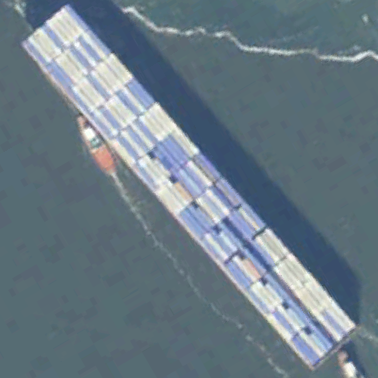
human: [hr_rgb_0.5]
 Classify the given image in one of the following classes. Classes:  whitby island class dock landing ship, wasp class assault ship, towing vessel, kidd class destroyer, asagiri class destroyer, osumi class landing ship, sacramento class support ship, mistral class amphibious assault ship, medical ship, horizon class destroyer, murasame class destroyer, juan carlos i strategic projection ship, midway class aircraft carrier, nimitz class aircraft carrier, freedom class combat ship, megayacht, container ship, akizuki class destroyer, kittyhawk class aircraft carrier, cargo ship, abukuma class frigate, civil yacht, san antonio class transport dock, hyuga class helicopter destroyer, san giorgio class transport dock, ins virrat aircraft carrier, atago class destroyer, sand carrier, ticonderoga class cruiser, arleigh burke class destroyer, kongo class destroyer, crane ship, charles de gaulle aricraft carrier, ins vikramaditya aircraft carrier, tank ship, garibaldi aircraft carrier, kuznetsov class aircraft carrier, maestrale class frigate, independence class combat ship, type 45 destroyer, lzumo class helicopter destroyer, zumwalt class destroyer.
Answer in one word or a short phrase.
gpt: Container ship